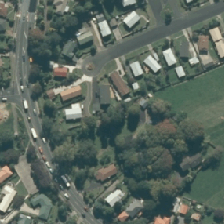
Land cover: urban_parkland